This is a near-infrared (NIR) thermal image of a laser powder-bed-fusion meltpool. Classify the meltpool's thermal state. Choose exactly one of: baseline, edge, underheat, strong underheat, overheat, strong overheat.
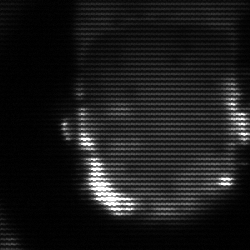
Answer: baseline